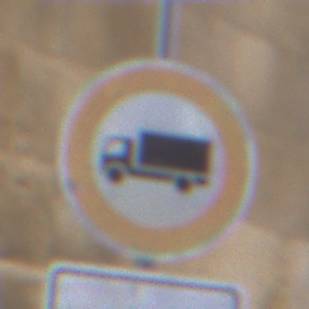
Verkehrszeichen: VerbotFuerKraftfahrzeugeUeberDreiKommaFuenfTonnen
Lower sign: ZeitangabenMitBeschraenkungAufWochentage1
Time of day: Midday
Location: Outdoor (Urban)
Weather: Overcast
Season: NotSpecified
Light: Natural